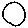
Label: circle